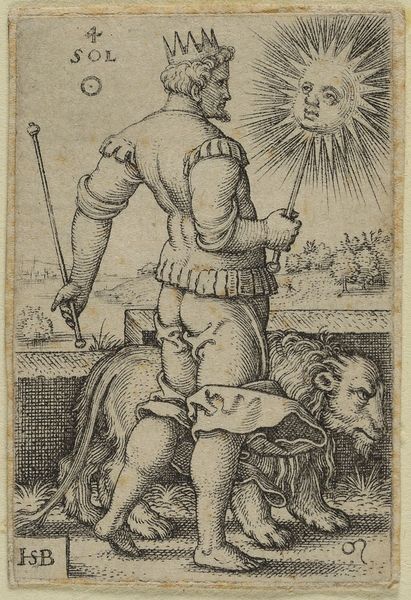
Titel: Sol aus der Folge der sieben Planeten
Künstler: Hans Sebald Beham
Standort: Hamburg
Institution: Museum für Kunst und Gewerbe Hamburg
Schlagwörter: mann, landschaft, finger, rücken, symbol, tier, bart, sonne, krone, renaissance, papier, stab, mauer, grafik, graphik, stufe, fotografie, photographie, druckgraphik, druckgrafik, stich, löwe, sol, sonnengott, kupferstich, sternzeichen, personifikationen, astrologie, astronomie, reproduktionen, isb, po, druckerzeugnisse, götter, ornamentstich